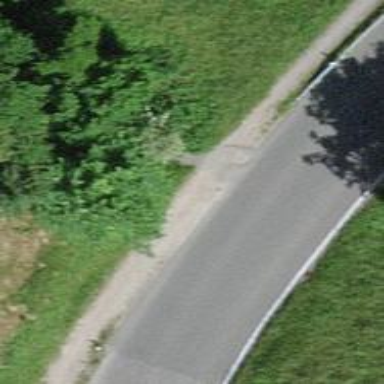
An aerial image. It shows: Unpaved footway.